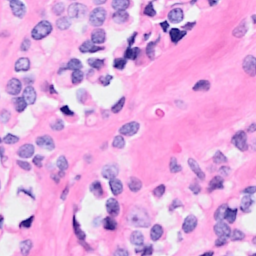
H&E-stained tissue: Breast